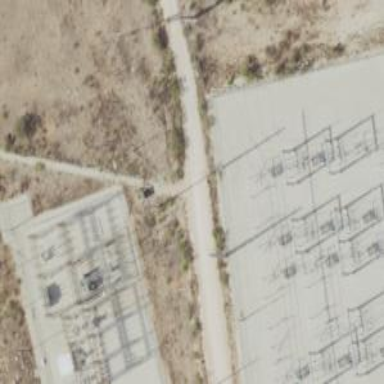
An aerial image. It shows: Power tower.